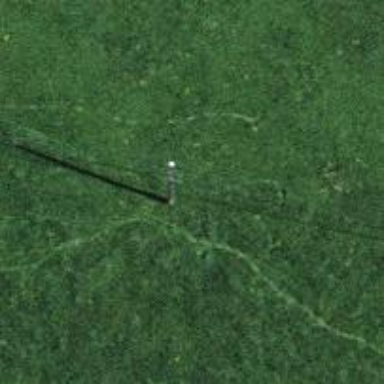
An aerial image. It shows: Power pole.